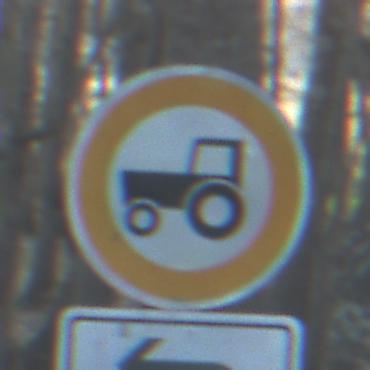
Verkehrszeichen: VerbotKraftfahrzeugeZuegeNichtSchneller25
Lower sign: RichtungsangabeDurchPfeile2
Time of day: SunriseSunset
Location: Outdoor (Nature)
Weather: Clear
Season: Winter
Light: Natural